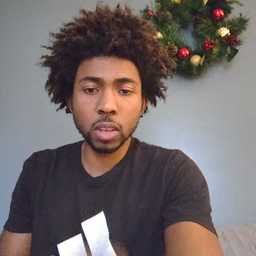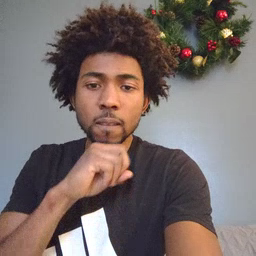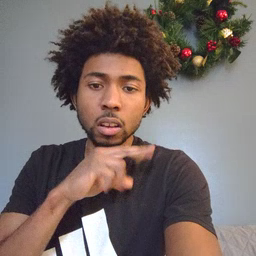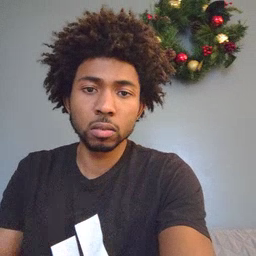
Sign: frog